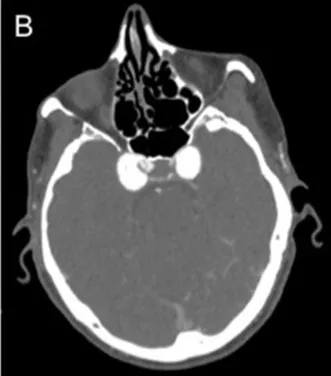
Brain imaging showing bilateral aneurysms. Brain computed tomography (CT) angiography showing large bilateral CAAs measuring approximately 21 x 17 x 16 mm on the right, and ,18 x 15 x 16 mm on the left.
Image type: radiology (ct)